Question: How do I have my application's process to show like "Adobe Acrobat Update Service" and other processes which also don't appear on Apps group, but on Background processes group?

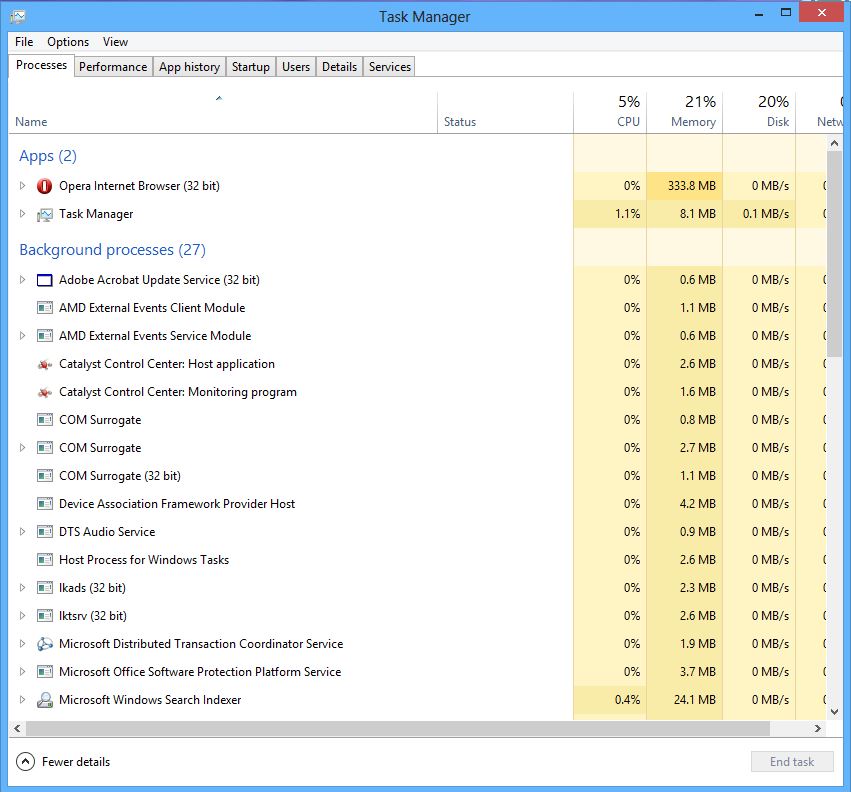
Answer: There are three different groups that show up in the Processes tab of Task Manager:
- - -
Processes can move between groups while they are running. This can be demonstrated pretty easily using Windows Explorer. Windows Explorer will show up in either the Apps or Windows Processes group depending upon whether it is showing any UI (for example, the Run dialog or a folder).